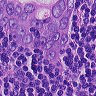
Metastatic tissue present: yes